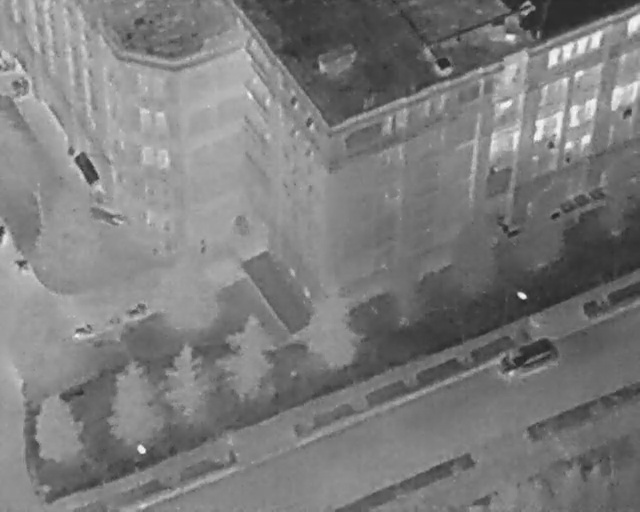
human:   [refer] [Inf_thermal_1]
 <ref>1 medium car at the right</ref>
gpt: <box>[[80, 63, 84, 75, 154]]</box>